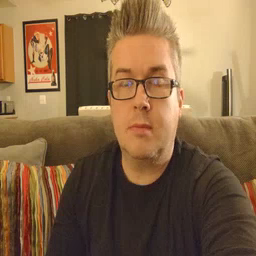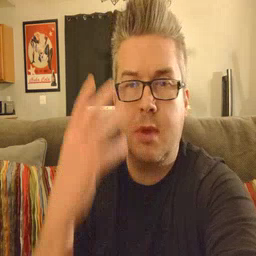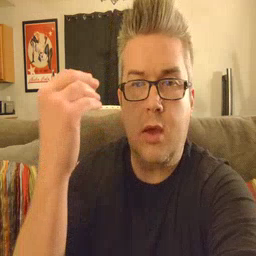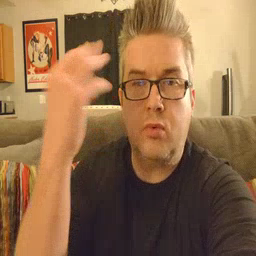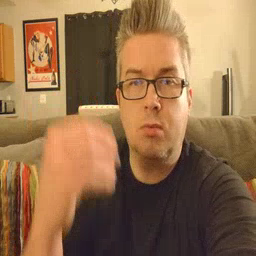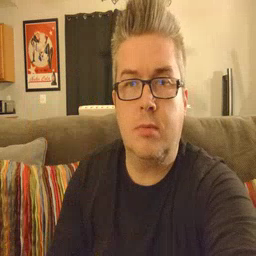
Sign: outside